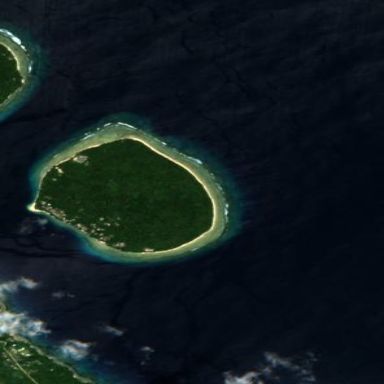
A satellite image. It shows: Island with natural coastline.